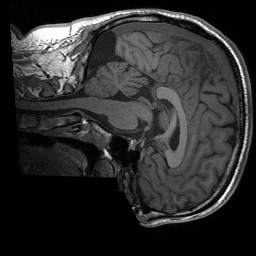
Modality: T1w
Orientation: sagittal
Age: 22
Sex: male
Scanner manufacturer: siemens
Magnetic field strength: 3 T
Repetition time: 1.9 s
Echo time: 0.00227 s